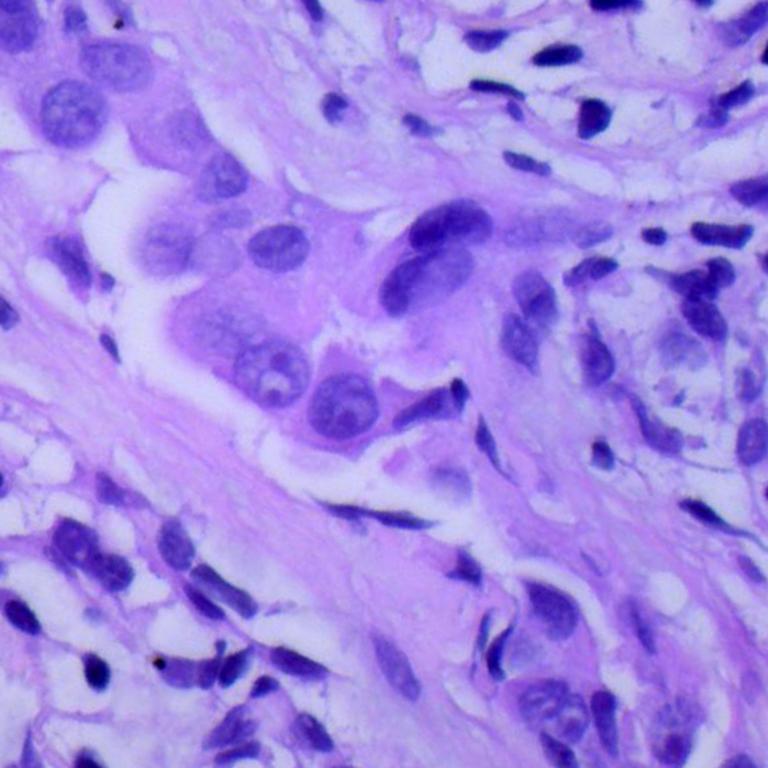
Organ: lung
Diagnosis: adenocarcinomas